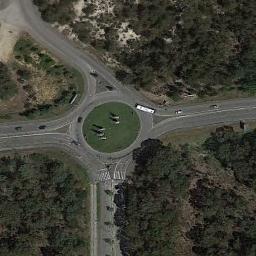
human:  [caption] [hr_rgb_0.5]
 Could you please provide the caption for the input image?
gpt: There are several moving vehicles on the road at the roundabout, With some trees and a large lawn around the roundabout .

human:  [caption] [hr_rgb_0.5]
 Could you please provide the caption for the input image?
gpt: The roundabout is on the bare land next to trees .

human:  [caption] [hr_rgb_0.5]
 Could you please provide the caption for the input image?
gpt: There are many trees around the roundabout .

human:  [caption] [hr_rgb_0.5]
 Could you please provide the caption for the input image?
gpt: The roundabout with four exits and entrances is in the forest .

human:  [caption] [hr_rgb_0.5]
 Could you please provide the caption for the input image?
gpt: There are many green trees around the roundabout .